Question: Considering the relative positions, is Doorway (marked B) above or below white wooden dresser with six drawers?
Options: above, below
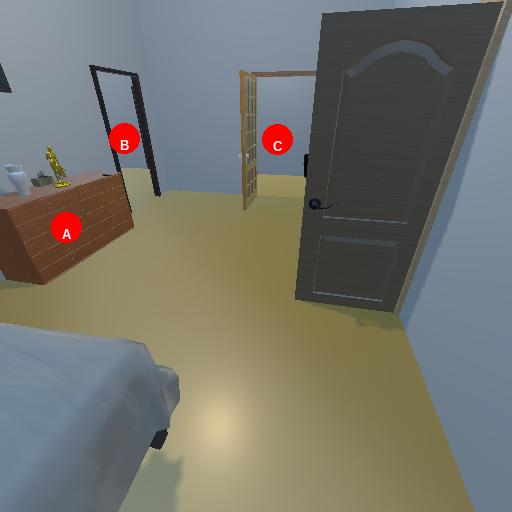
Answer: above